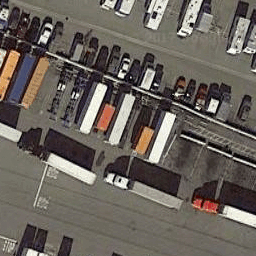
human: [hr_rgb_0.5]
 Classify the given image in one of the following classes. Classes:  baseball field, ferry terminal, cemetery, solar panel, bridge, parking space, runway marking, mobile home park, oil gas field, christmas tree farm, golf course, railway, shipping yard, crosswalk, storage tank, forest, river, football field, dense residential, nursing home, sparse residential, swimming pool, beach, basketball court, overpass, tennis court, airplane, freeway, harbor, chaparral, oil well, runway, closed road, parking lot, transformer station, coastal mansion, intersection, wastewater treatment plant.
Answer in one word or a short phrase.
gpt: shipping yard